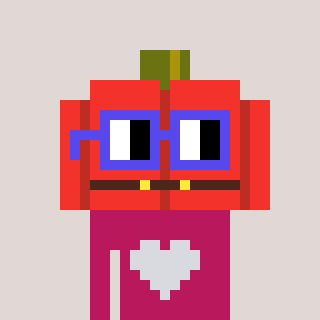
a pixel art character with square blue glasses, a pumpkin-shaped head and a darkpink-colored body on a warm background